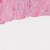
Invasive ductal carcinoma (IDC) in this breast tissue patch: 0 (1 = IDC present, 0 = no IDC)